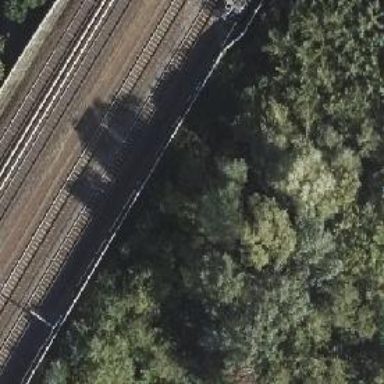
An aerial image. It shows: Abandoned railway tunnel with one track. This historic railway tunnel is no longer in use.